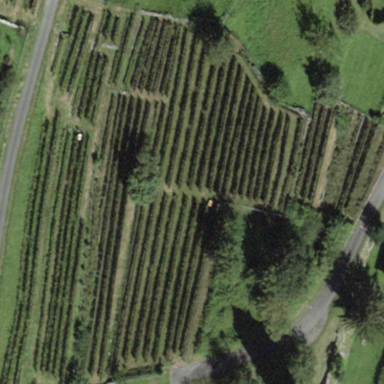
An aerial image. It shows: Beautiful vineyard in the countryside.